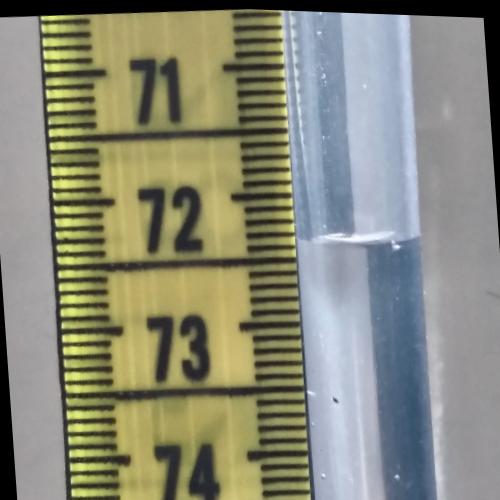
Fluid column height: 72.4 cm